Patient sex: F
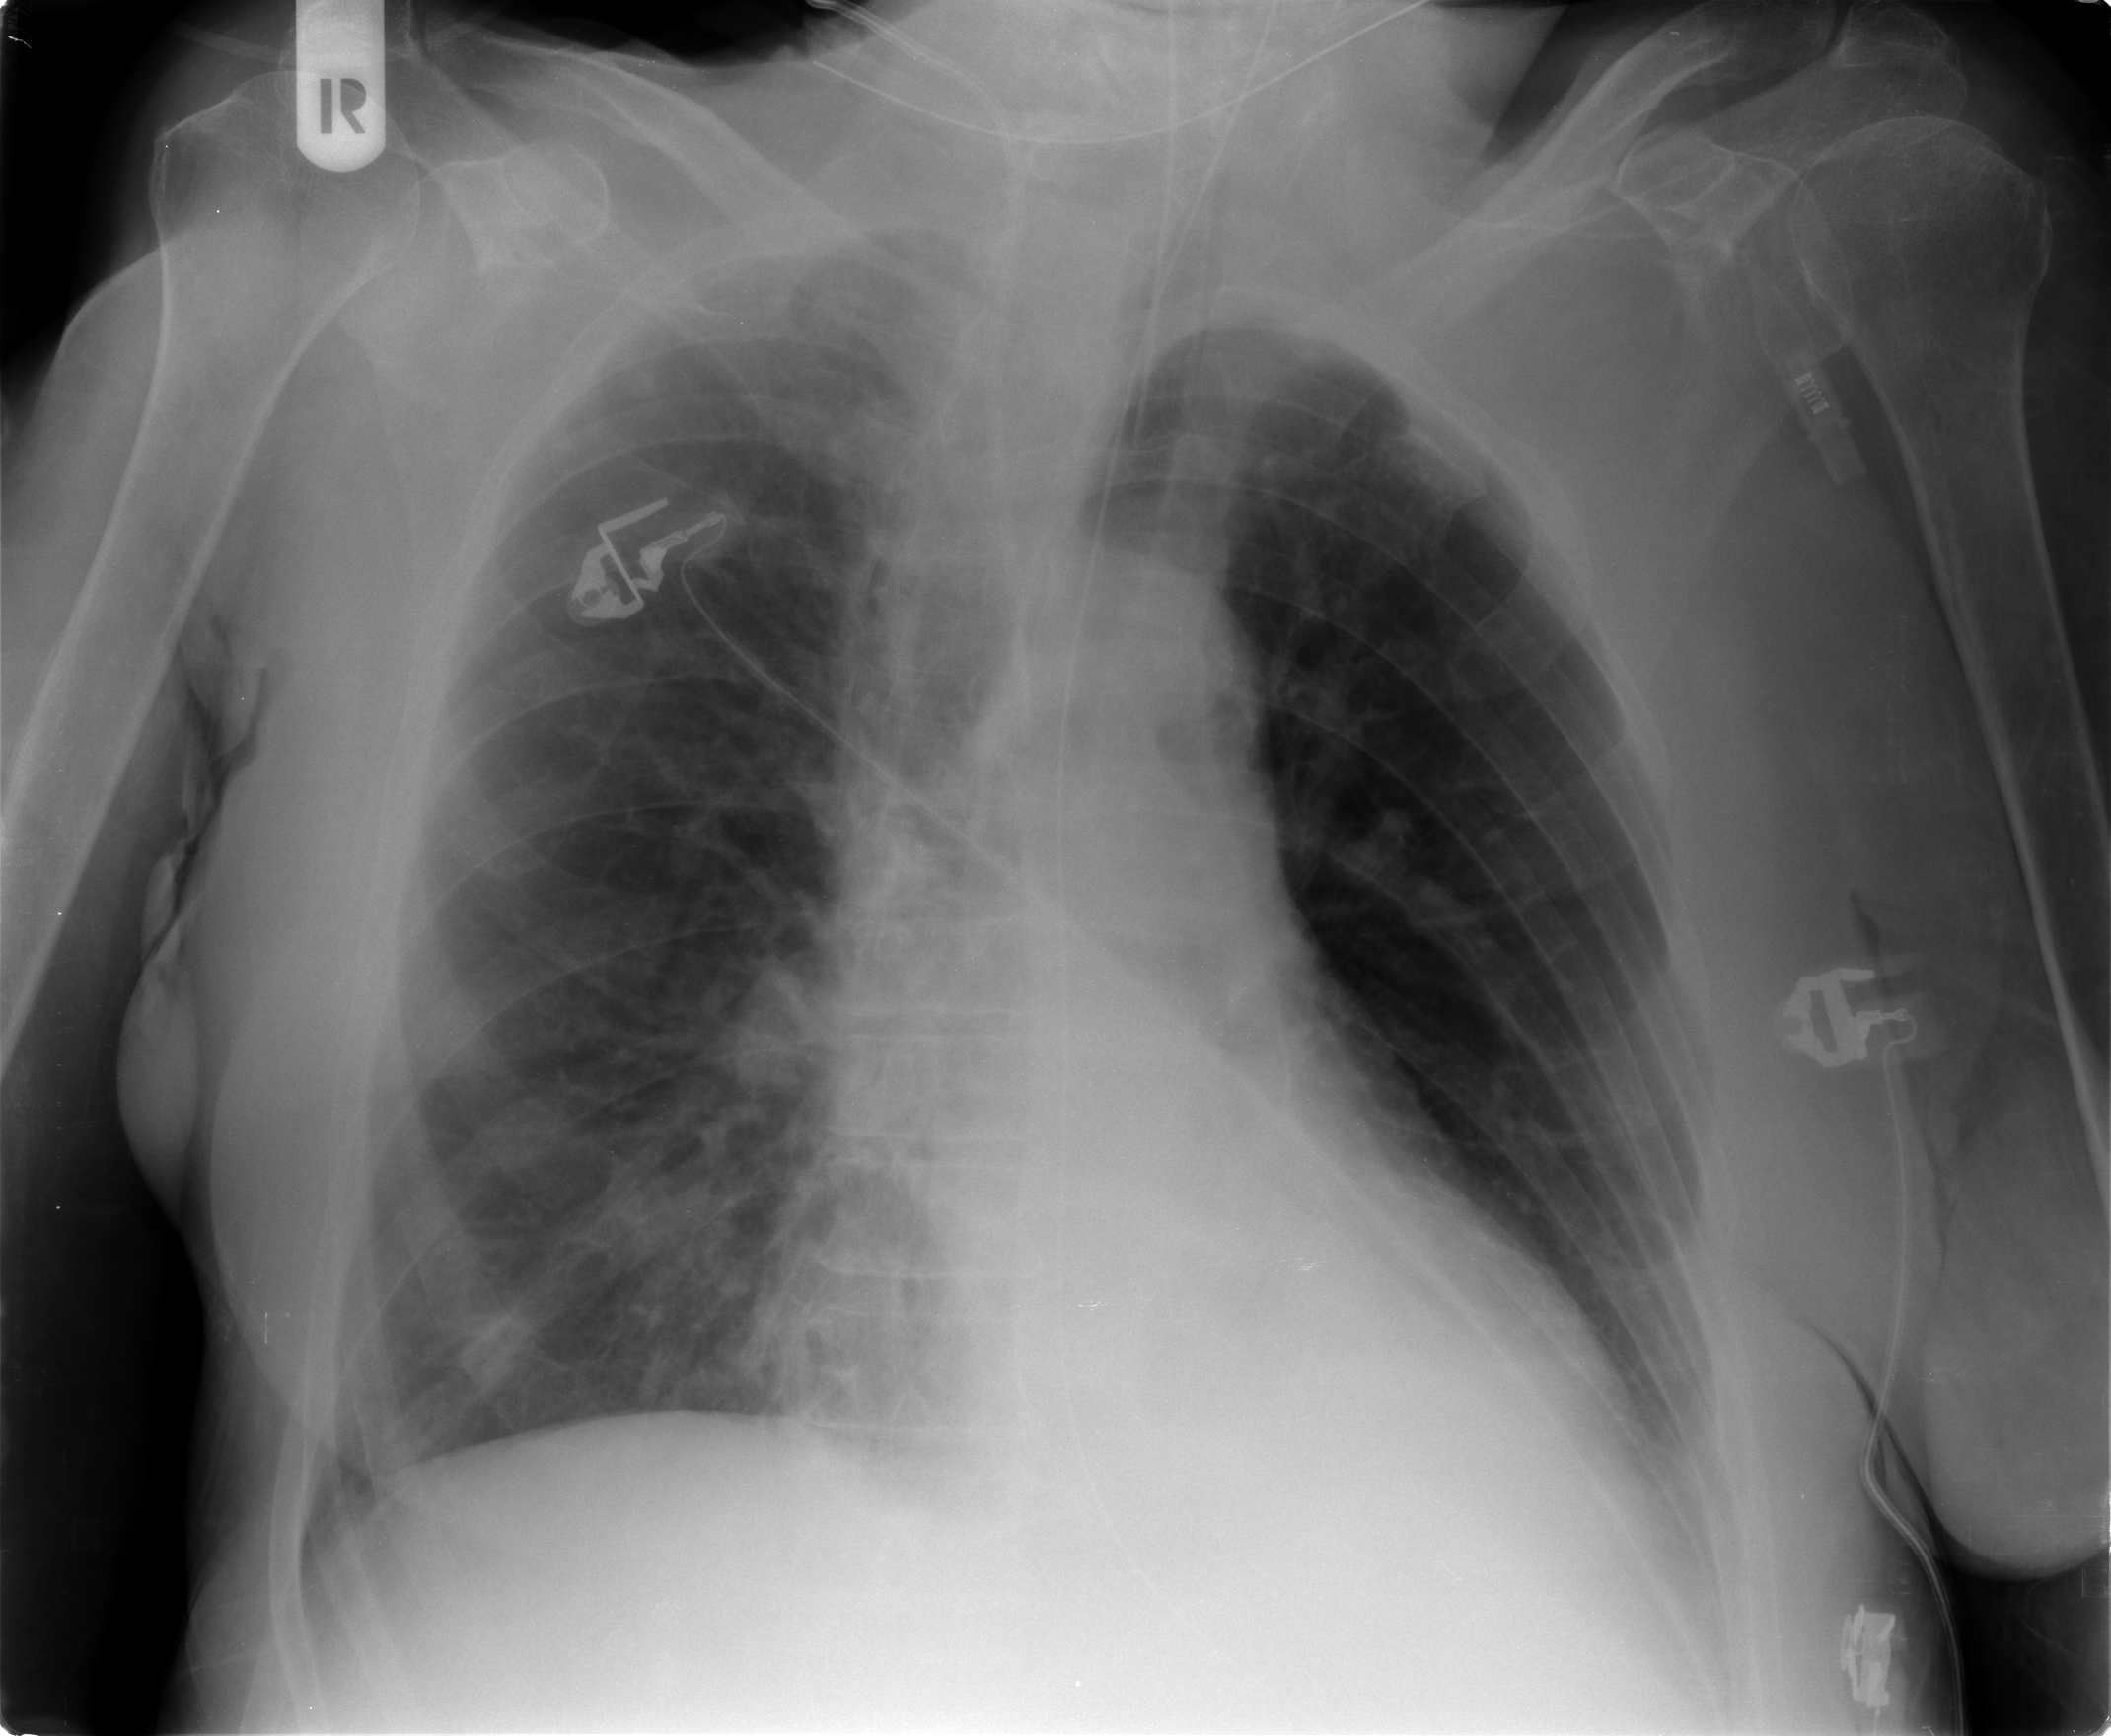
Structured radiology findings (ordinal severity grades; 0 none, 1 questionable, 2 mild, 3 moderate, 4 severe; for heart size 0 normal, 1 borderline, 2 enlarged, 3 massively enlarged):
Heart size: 0
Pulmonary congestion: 1
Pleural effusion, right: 0
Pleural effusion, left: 1
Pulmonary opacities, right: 2
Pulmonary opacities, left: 0
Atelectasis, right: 2
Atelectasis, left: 2